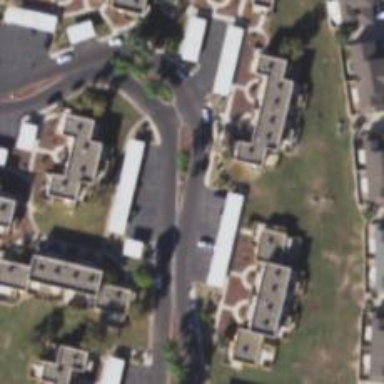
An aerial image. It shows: Residential road with asphalt surface. Sidewalk is present on the left side.